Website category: jobs
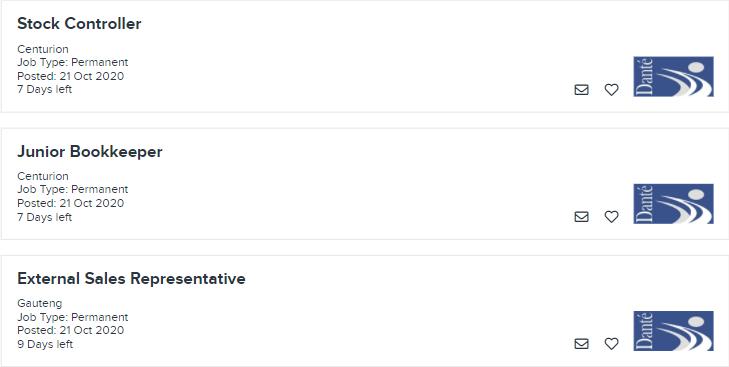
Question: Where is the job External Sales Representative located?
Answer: Gauteng

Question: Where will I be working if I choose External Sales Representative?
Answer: Gauteng

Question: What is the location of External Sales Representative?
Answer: Gauteng

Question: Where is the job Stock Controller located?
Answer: Centurion

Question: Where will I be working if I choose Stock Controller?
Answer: Centurion

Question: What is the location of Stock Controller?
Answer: Centurion

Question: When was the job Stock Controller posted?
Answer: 21 Oct 2020

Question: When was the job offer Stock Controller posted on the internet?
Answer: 21 Oct 2020

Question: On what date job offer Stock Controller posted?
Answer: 21 Oct 2020

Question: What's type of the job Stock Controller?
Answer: Job Type: Permanent

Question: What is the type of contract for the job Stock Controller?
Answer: Job Type: Permanent

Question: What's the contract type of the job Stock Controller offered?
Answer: Job Type: Permanent

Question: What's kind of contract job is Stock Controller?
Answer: Job Type: Permanent

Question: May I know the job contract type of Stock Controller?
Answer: Job Type: Permanent

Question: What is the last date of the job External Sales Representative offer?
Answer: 9 Days left

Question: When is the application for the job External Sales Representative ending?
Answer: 9 Days left

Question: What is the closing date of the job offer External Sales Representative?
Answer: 9 Days left

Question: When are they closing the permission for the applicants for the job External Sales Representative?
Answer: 9 Days left

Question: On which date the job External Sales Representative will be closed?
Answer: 9 Days left

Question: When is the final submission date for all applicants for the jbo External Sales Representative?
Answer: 9 Days left

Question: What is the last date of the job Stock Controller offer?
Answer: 7 Days left

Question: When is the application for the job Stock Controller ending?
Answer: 7 Days left

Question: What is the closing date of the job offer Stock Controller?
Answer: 7 Days left

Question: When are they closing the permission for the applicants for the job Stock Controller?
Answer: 7 Days left

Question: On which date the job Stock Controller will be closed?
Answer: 7 Days left

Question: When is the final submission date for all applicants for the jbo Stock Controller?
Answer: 7 Days left

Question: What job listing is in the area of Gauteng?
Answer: External Sales Representative

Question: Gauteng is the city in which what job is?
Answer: External Sales Representative

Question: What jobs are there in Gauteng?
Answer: External Sales Representative

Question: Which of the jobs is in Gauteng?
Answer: External Sales Representative

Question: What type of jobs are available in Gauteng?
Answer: External Sales Representative

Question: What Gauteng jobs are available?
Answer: External Sales Representative